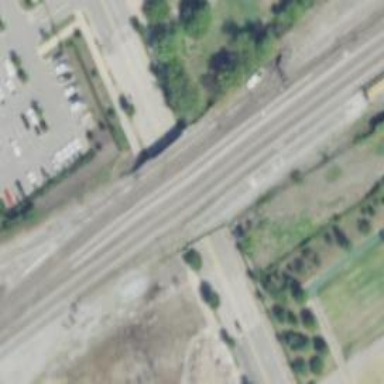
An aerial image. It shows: Railway bridge over siding.